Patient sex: M
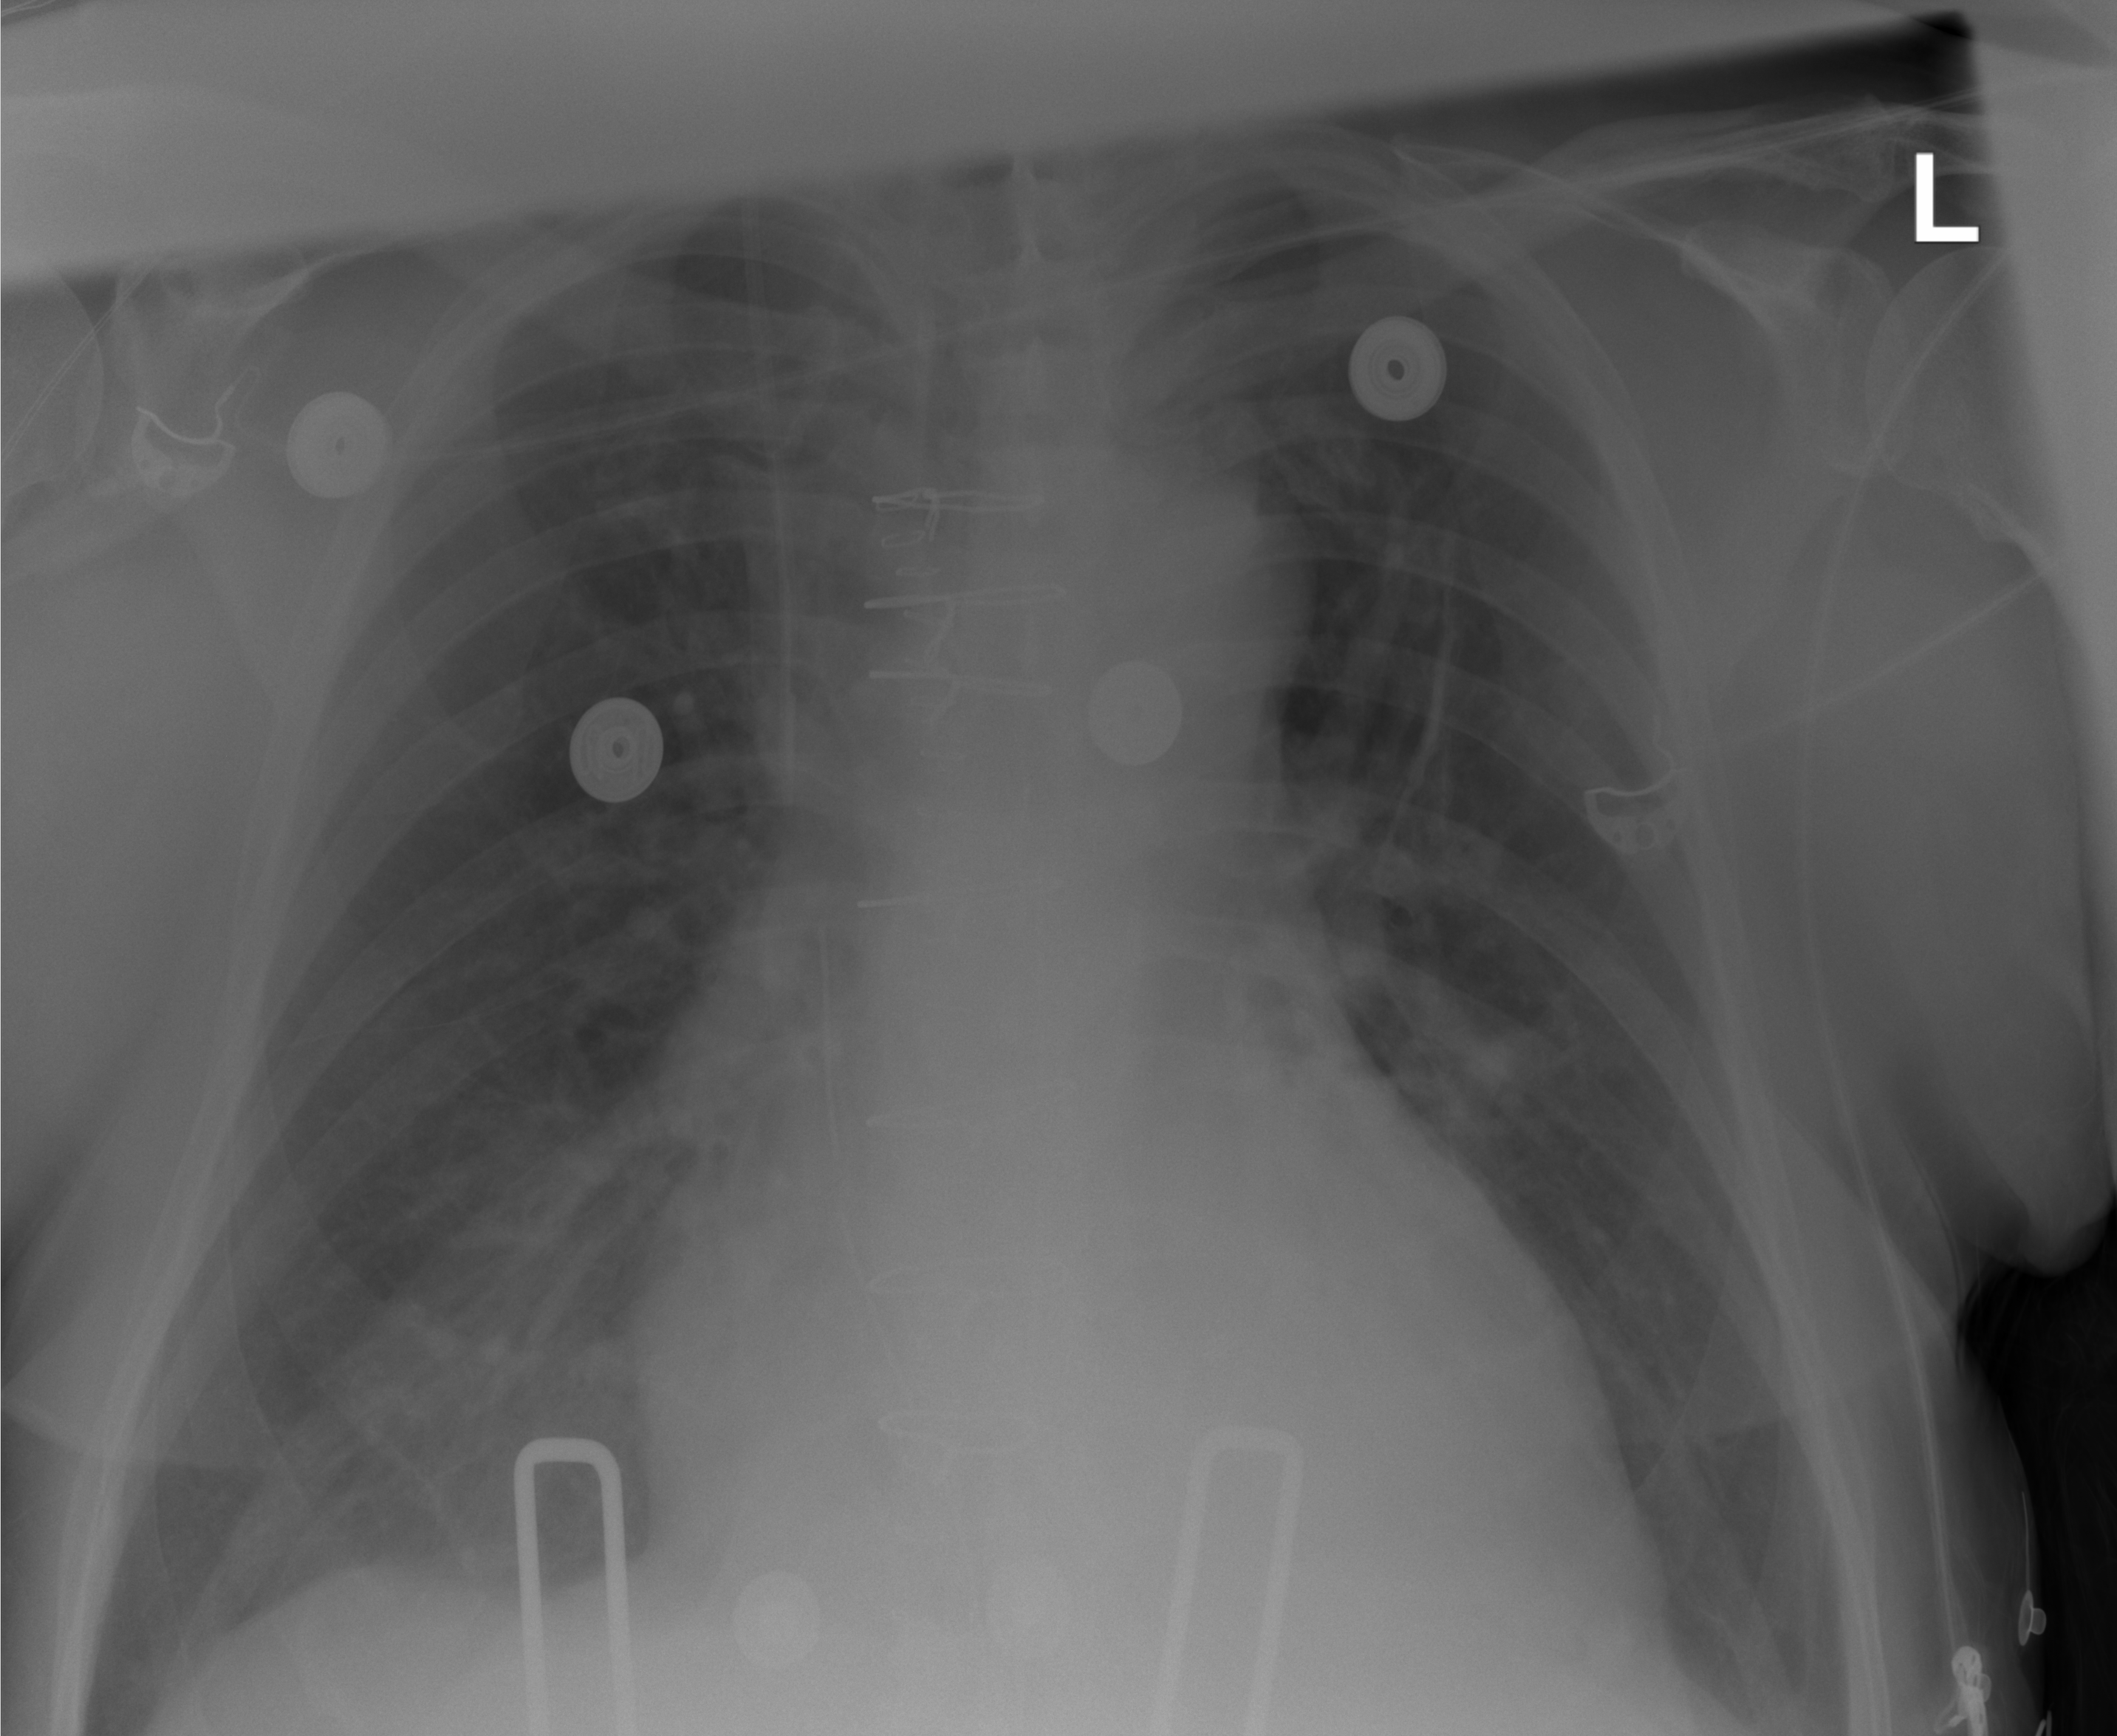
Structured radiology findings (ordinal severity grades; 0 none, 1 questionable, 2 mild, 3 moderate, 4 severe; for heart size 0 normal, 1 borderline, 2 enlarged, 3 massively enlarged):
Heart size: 2
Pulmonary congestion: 2
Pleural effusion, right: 0
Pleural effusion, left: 0
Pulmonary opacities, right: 0
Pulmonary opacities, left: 0
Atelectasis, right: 0
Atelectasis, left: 1